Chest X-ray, PA view. Patient: 59 years old, sex F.
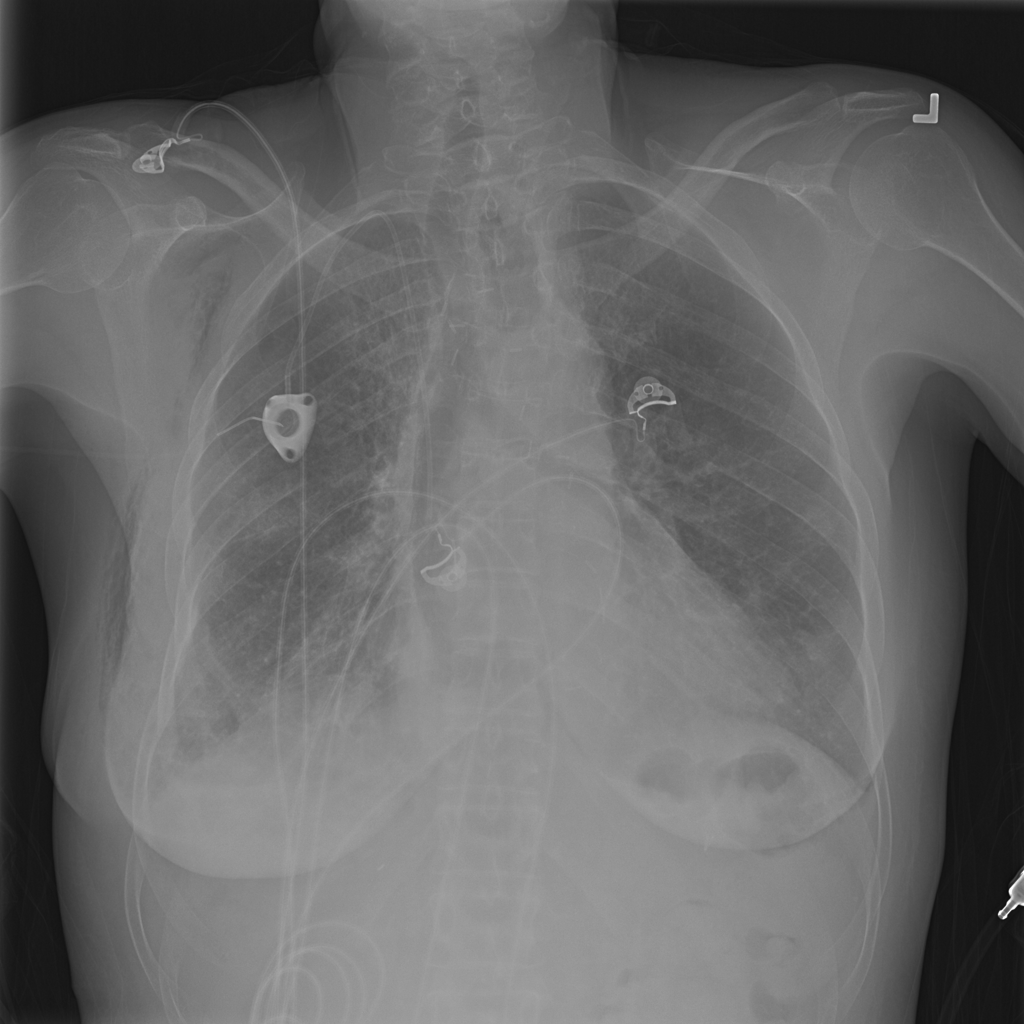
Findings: Atelectasis, Emphysema, Infiltration